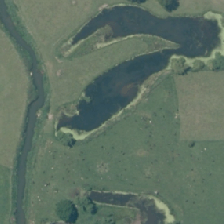
Land cover: lake_pond